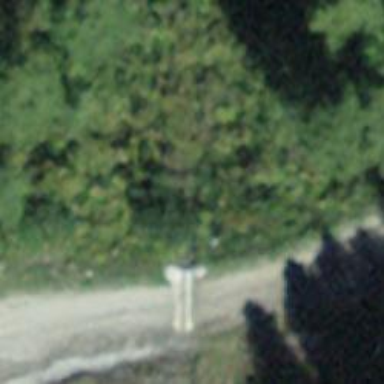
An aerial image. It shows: Guidepost providing information.